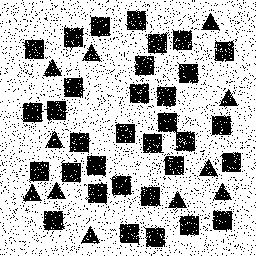
Squares: 33
Triangles: 11
Stars: 0
Total shapes: 44